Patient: sex M, age 72
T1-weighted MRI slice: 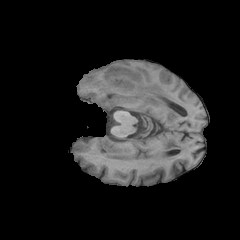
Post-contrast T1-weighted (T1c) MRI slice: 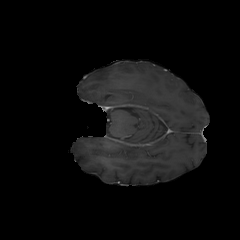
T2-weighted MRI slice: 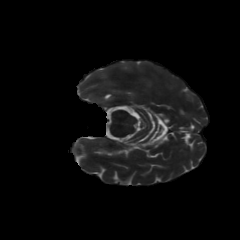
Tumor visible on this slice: yes
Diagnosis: Glioblastoma, IDH-wildtype
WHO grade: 4